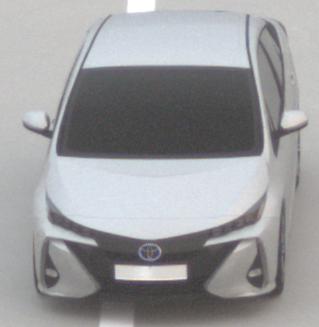
Make: Toyota
Model: Prius 1.8 Plug-In Hybrid
Detailed model: Prius (XW5) Plug-In
Model produced from: 2019/07
Model produced until: 2020/07
Doors: 5
Color: white
Road condition: dry road
Daytime: sunrise or sunset
Contrast: low contrast